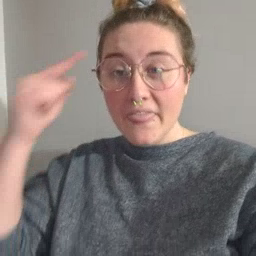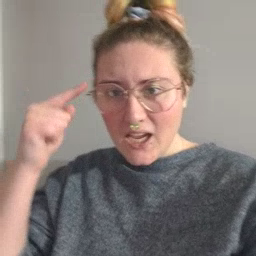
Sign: think